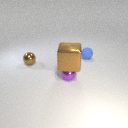
small blue rubber sphere to the right of small purple metal sphere